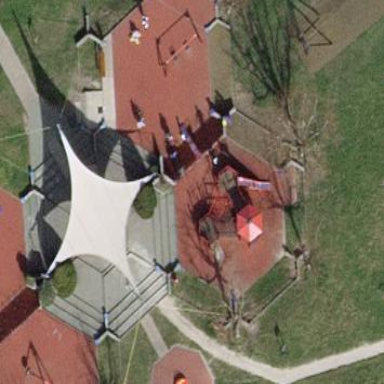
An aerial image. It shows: Playground area for leisure land.